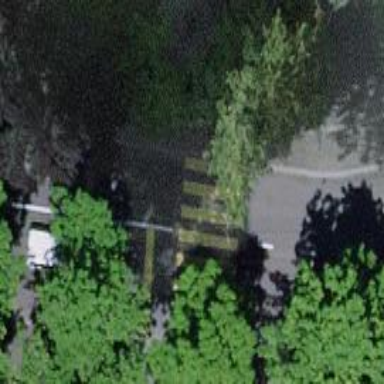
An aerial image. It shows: Road with traffic signals.